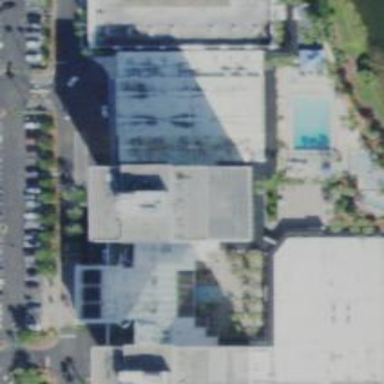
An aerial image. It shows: Hotel building.